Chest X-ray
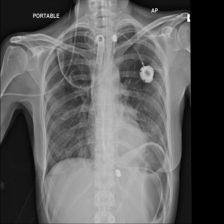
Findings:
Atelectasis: negative
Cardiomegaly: negative
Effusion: positive
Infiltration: positive
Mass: negative
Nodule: negative
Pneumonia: negative
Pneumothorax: negative
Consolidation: negative
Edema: negative
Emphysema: negative
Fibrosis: negative
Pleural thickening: negative
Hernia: negative